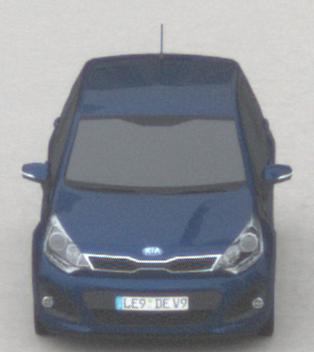
Make: KIA
Model: Rio 1.2
Detailed model: Rio (UB)
Model produced from: 2011/09
Model produced until: 2015/01
Doors: 3
Color: blue
Road condition: dry road
Daytime: morning or afternoon
Contrast: low contrast